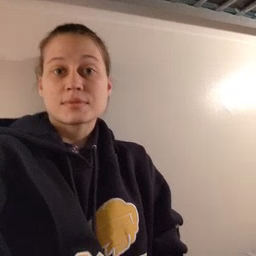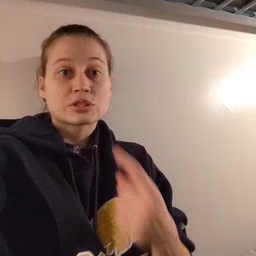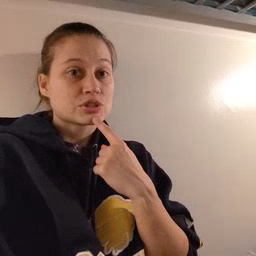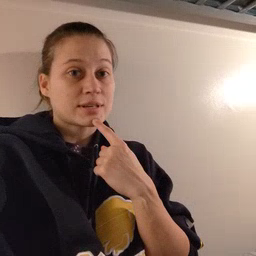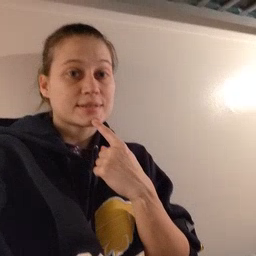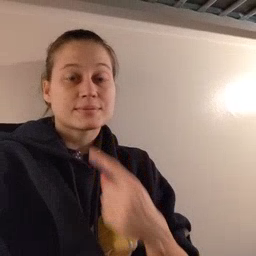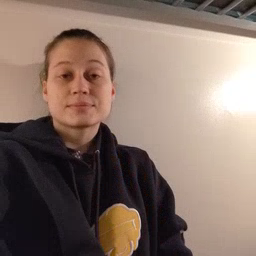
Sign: chin